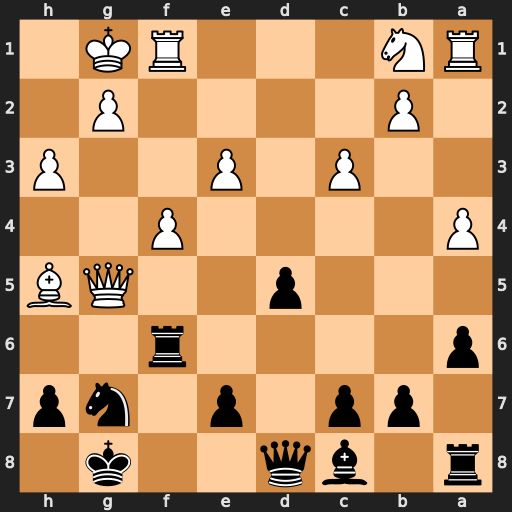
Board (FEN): r1bq2k1/1pp1p1np/p4r2/3p2QB/P4P2/2P1P2P/1P4P1/RN3RK1
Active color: b
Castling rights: -
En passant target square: -
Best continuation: Rf5 Qg3 Rxh5